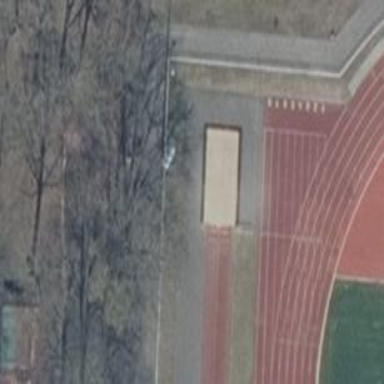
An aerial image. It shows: Athletic track located in leisure land area.